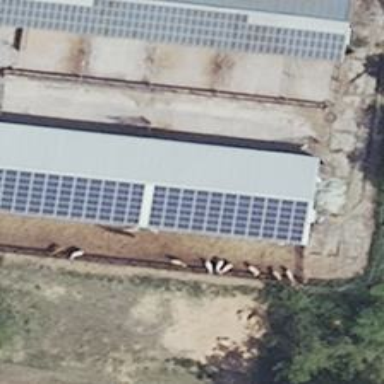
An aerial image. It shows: Solar photovoltaic panel generator located in farm auxiliary building. The generator provides electricity through small installation.